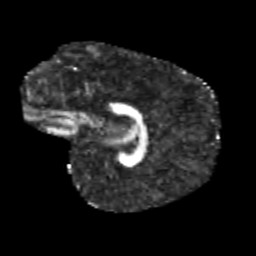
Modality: FA
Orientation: sagittal
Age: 10
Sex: male
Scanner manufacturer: siemens
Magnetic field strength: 3 T
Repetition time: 3.8 s
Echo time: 0.07 s